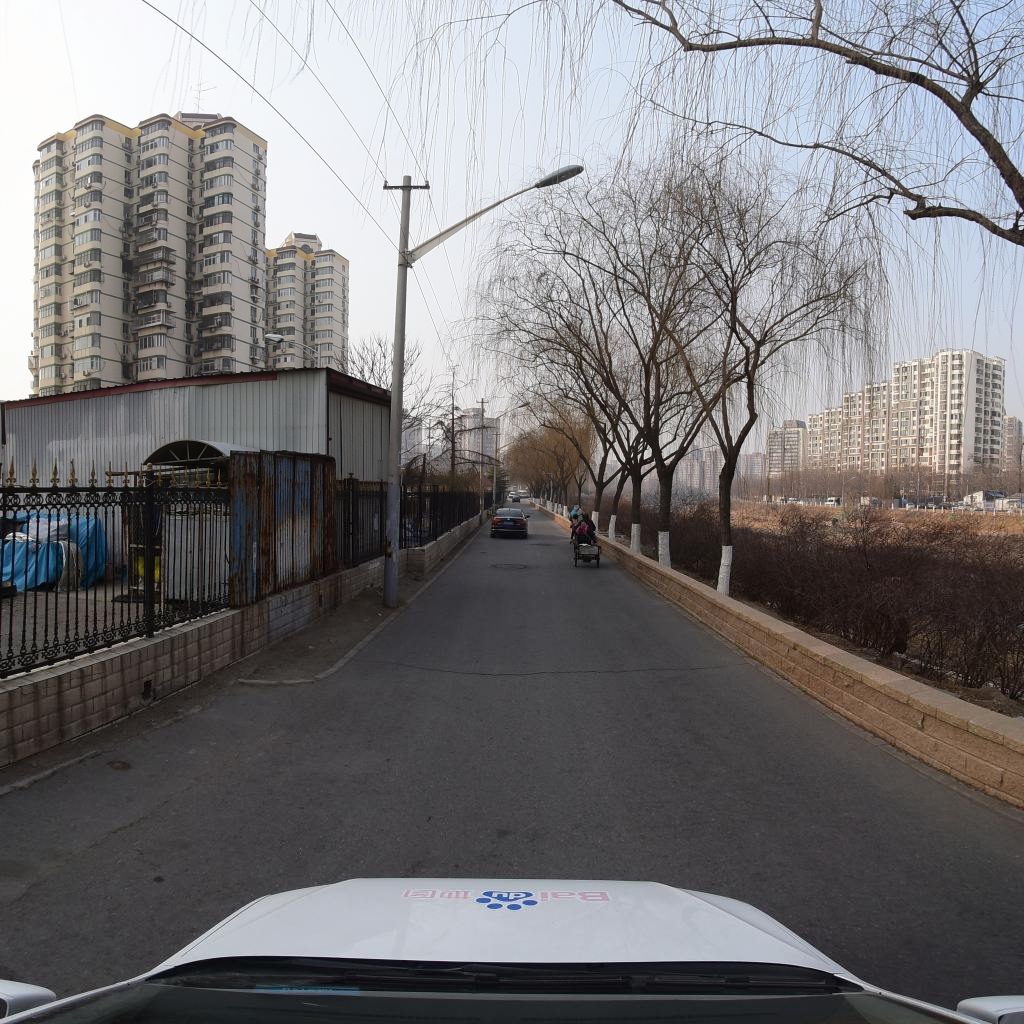
Region: Fengtai
Road damage annotations: pothole, transverse crack, longitudinal crack, manhole cover